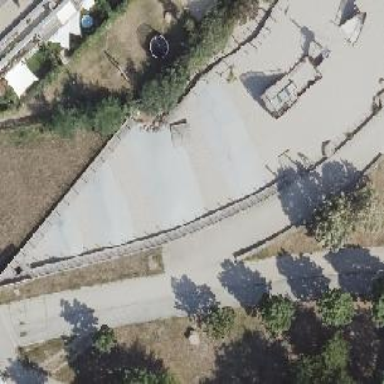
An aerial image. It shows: Playground with mound feature.